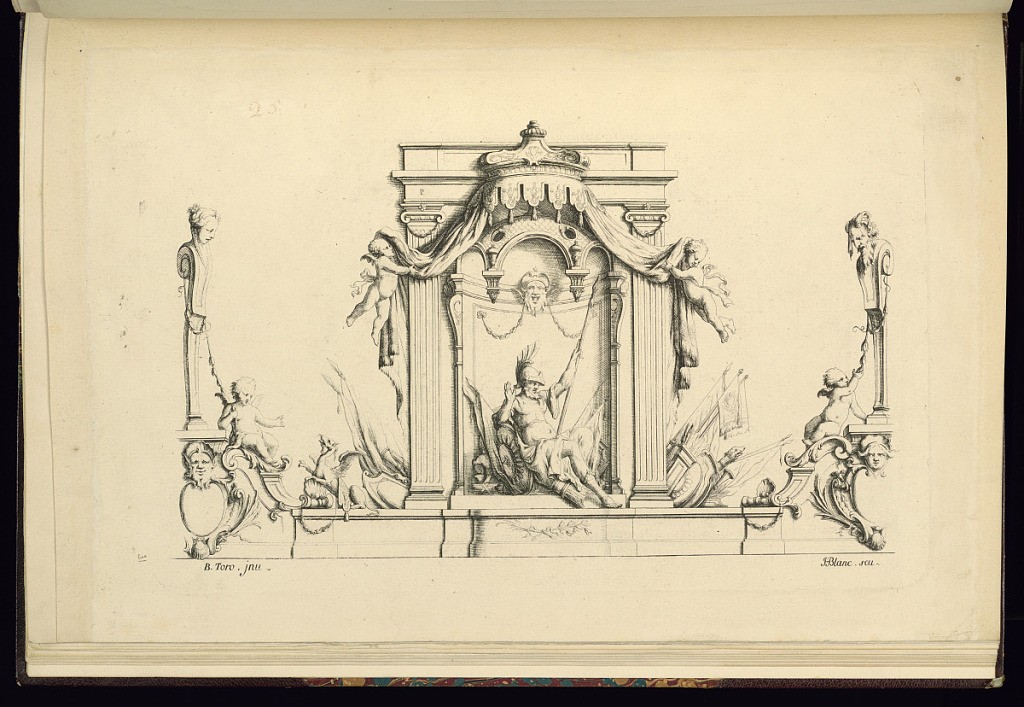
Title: Ornament Design
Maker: Jean-Bernard Turreau, French, 1672 - 1731
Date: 1716-19
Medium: Etching on laid paper
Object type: Print
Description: Ornament design featuring grotesque motifs with a central seated male figure wearing a helmet and holding a spear surrounded by spears with flags, quiver of arrows, and a shield in a niche decorated with a canopy and pilasters, and draped textiles held up by flying putti. The central niche on a large base flanked by arms, quivers of arrows, shields, spears with textiles, griffins, flanking herms, with putti, cartouches, mascarons (masks), shells, palm leaves, festoons of leaves, and scrolling leaves (rinceaux). The plate is signed.